Interaction volume radius: 5 \u00c5
Interaction volume height: 25 \u00c5
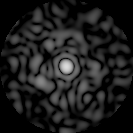
Disorder parameter: 0.8097